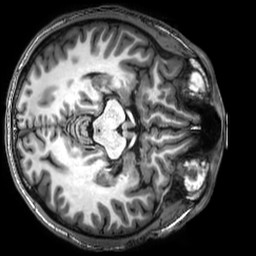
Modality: T1w
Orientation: axial
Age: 31
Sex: male
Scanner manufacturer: philips
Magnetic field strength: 3 T
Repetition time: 0.008056 s
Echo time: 0.003686 s